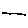
Label: line